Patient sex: M
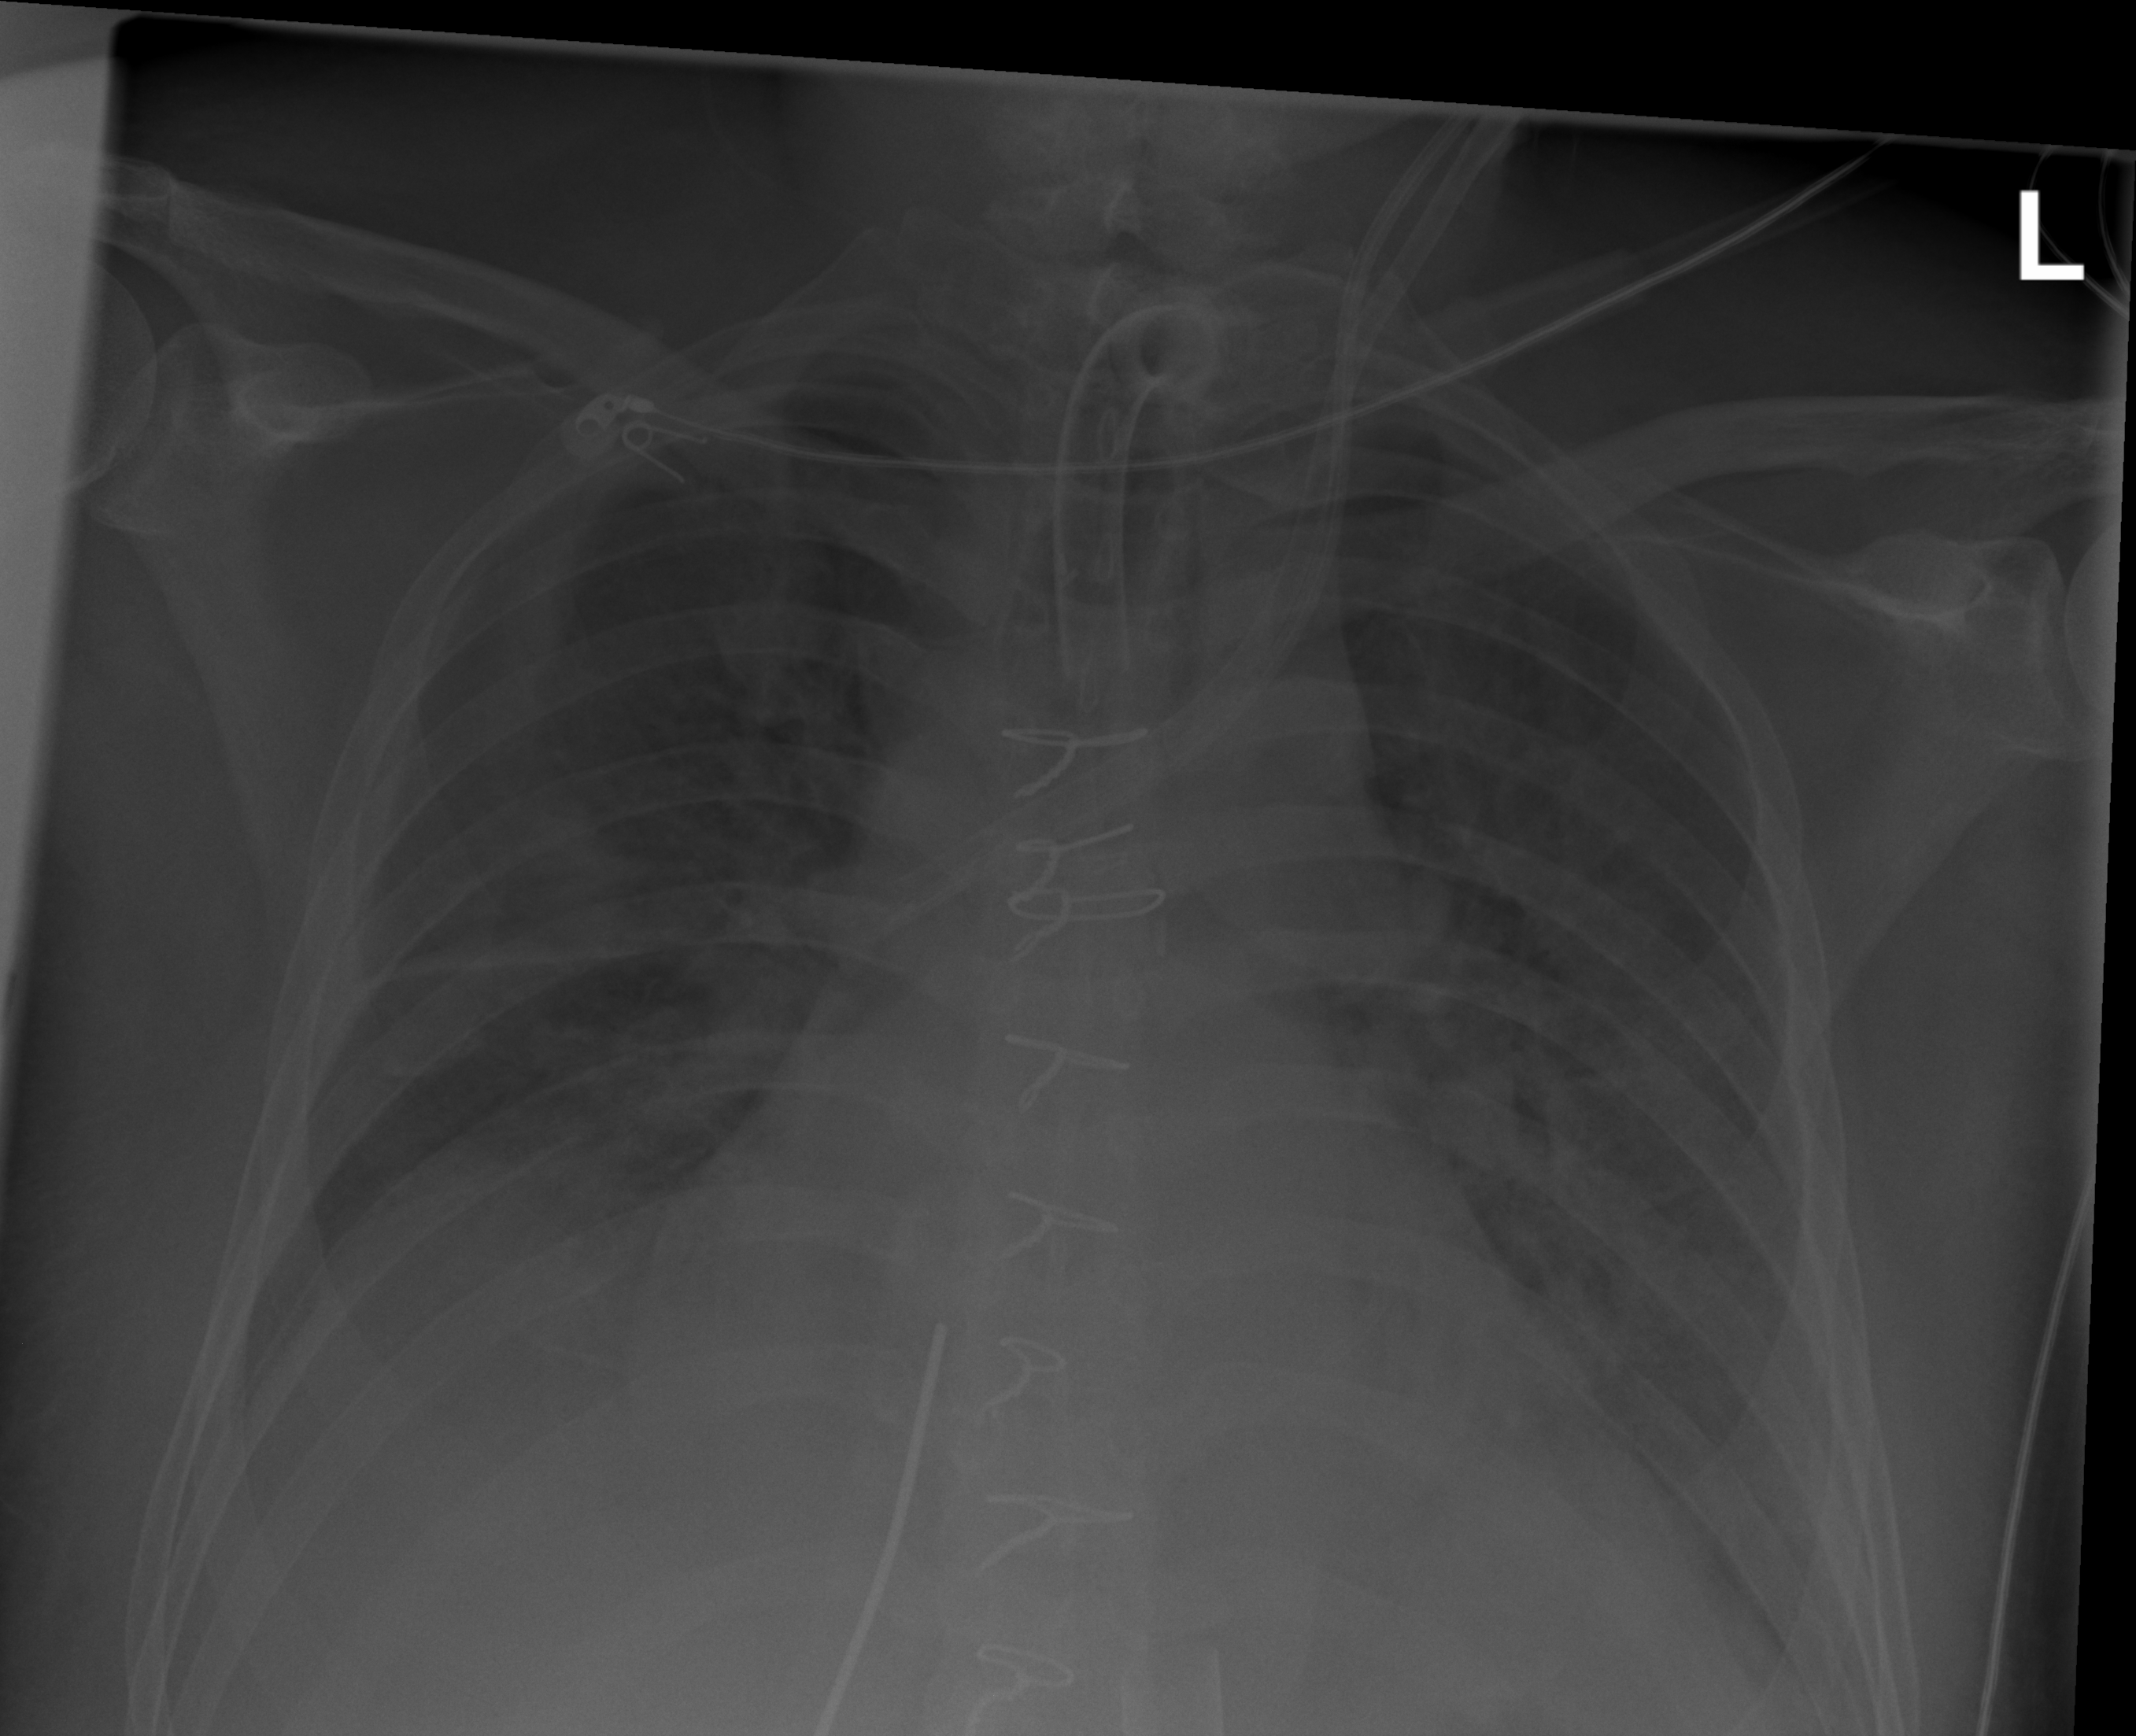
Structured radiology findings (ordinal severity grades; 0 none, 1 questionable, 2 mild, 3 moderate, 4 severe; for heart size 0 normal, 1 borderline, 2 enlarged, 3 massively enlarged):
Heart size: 2
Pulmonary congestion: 1
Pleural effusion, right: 2
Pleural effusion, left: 2
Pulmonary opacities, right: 0
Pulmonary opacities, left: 0
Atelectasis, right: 2
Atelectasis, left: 2